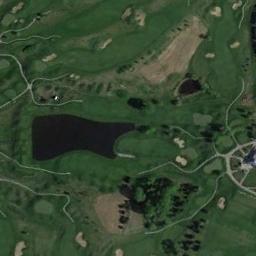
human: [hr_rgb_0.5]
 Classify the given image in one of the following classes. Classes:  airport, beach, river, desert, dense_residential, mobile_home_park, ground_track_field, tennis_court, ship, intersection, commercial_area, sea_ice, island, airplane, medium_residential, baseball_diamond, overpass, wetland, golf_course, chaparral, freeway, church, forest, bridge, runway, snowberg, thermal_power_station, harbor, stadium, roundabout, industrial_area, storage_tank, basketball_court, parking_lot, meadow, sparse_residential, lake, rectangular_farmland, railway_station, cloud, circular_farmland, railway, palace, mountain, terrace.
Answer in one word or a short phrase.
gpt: golf_course